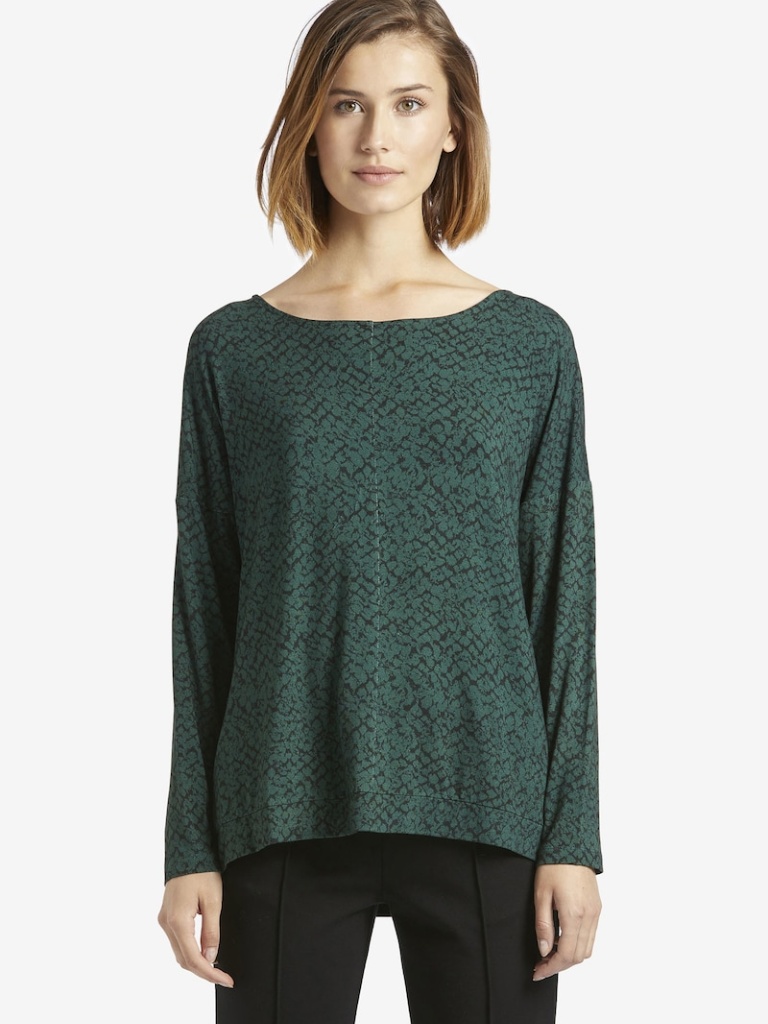
knit relaxed a long-sleeved with the sleeves down hip length Untucked scoop blouse